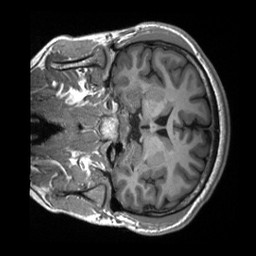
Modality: T1w
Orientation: coronal
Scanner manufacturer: siemens
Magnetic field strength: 3 T
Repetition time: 2.3 s
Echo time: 0.00232 s